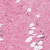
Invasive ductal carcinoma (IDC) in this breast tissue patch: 0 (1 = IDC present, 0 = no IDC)